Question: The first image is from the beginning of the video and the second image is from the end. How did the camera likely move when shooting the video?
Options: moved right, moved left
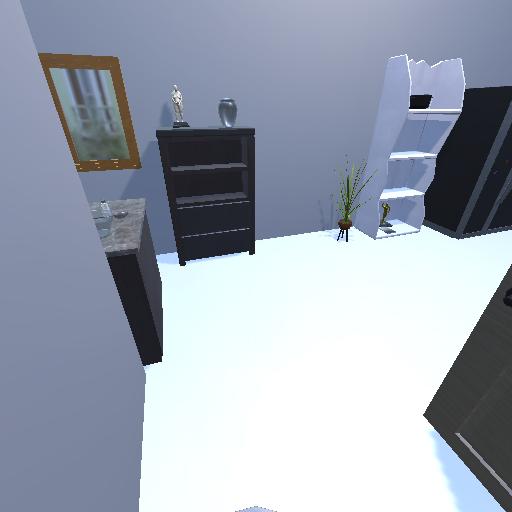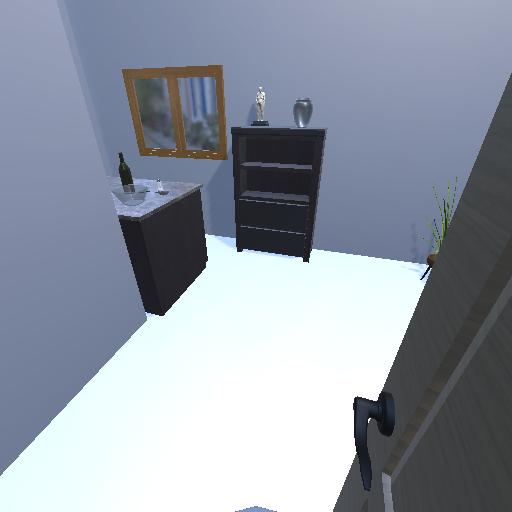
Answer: moved right